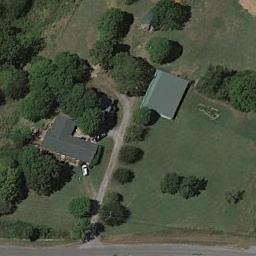
Label: residential